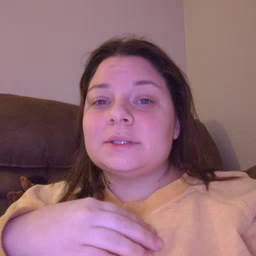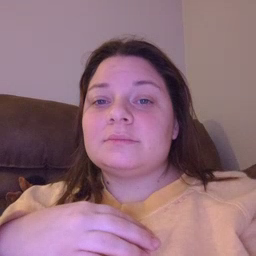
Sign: hesheit